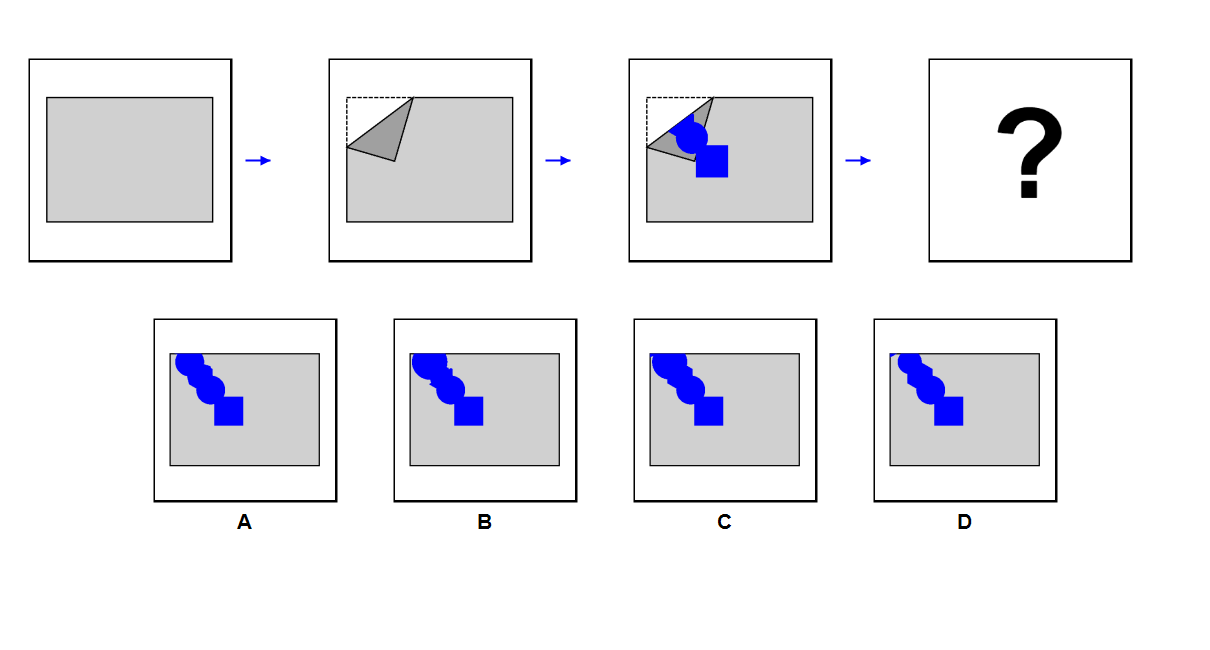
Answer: A